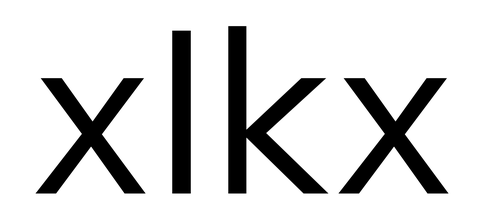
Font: InstrumentSans_Regular